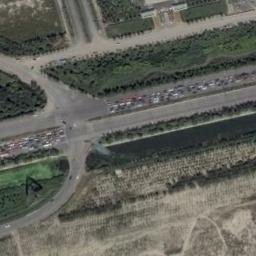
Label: intersection